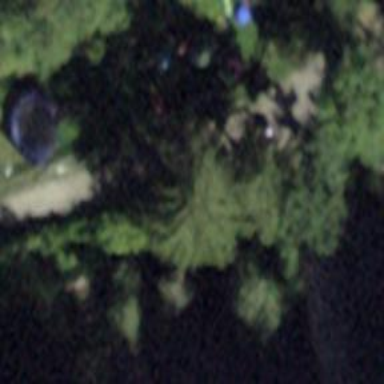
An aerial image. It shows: Picnic table located in leisure land area.